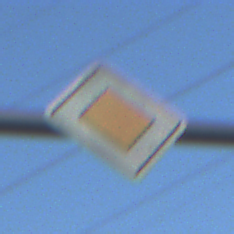
Verkehrszeichen: Vorfahrtsstrasse
Umgebung: Outdoor, Nature
Tageszeit: Dawn
Wetter: Clear
Licht: Natural
Jahreszeit: NotSpecified
Kontrast: LowContrast